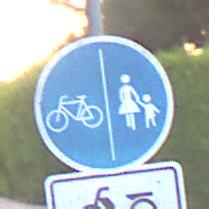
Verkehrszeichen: GetrennterRadUndGehwegRadwegLinks
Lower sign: EinspurigeFahrzeugeFrei2
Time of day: SunriseSunset
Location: Outdoor (Urban)
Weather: Clear
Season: NotSpecified
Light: Natural